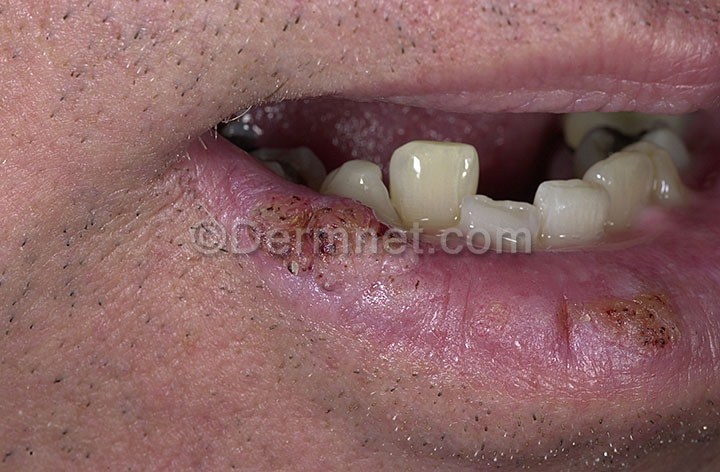
Disease: Warts Molluscum and other Viral Infections